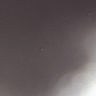
Metastatic tissue present: no